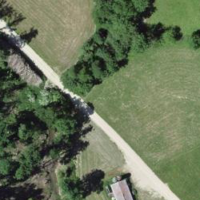
EUNIS habitat code: 52
Species observed at this site:
Cardamine pratensis
Prunus padus